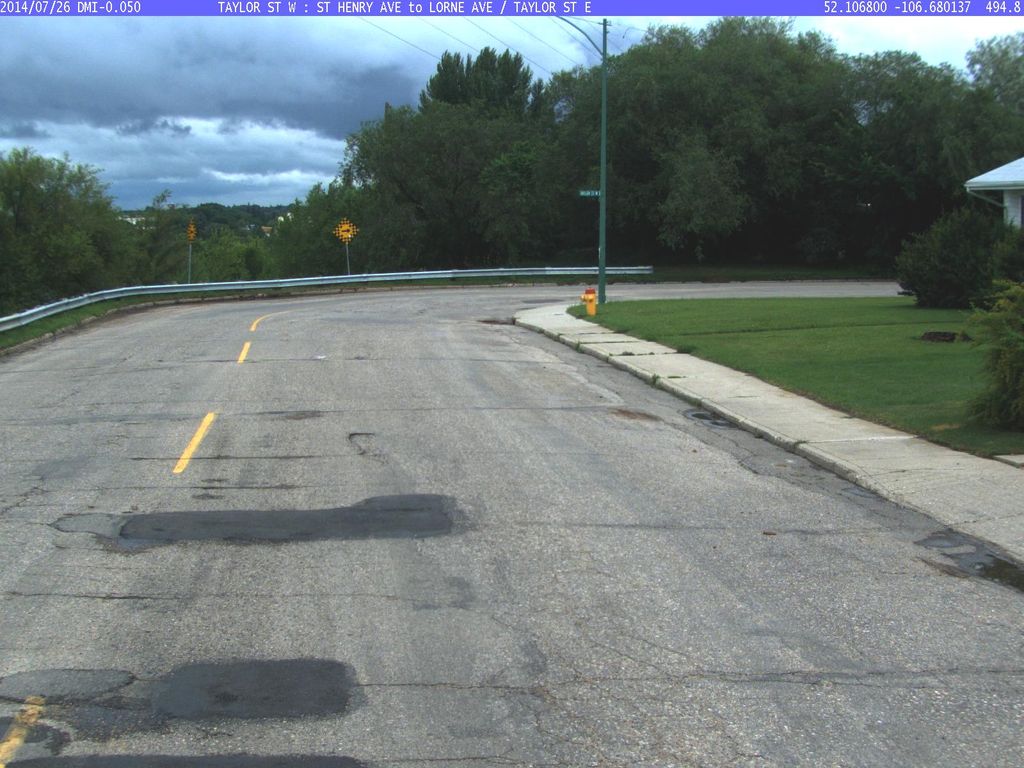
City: saskatoon